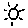
Label: sun